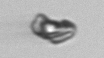
Label: detritus_transparent